Question:
Models in django:
'''
class Key(models.Model):
id = models.AutoField(primary_key=True, blank=True)
name = models.CharField(max_length=50)
class Record(models.Model):
id = models.AutoField(primary_key=True, blank=True)
project_id = models.IntegerField()
name = models.CharField(max_length=50)
class Value(models.Model):
id = models.AutoField(primary_key=True, blank=True)
record = models.ForeignKey(Record)
key = models.ForeignKey(Key)
value = models.CharField(max_length=255)
'''
I need to select from DB this data:
'''
NAME (from record)
and fields related with this record
[NAME (from key), VALUE (from value)]
[NAME (from key), VALUE (from value)]
[...]
'''
May I use django ORM to make this selection? (for example in SQL select looks like this)
'''
SELECT
'keeper_record'.'id' AS 'record_id',
'keeper_record'.'name' AS 'name',
'keeper_record'.'desc' AS 'desc',
'keeper_key'.'name' AS 'key_name',
'keeper_key'.'desc' AS 'key_desc',
'keeper_value'.'value' AS 'value_value'
FROM 'keeper_record'
JOIN 'keeper_value' ON 'keeper_record'.'id' = 'keeper_value'.'record_id'
JOIN 'keeper_key' ON 'keeper_key'.'id' = 'keeper_value'.'key_id'
WHERE record_id = id
'''
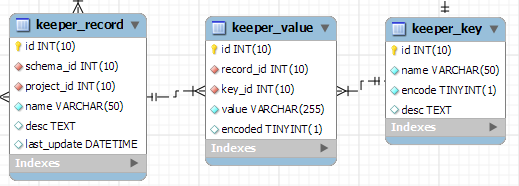
Answer: The following selects the values related to particular record id. You can then follow the foreign keys to get the related record and key. Using <URL> minimises database lookups.
'''
# Select all values related to a record in your view
record = Record.objects.get(pk=record_id)
values = Value.objects.filter(record=record).select_related()
# In your template
{% for value in values %}
{{ value.record.name }} - {{ value.key.name }} - {{ value.value }}
{% endfor %}
'''
# Selecting more that one record
In your sql, you had 'WHERE record_id = 1', so I showed how to get all the values for a particular record. You could also select the values for more that one record in one query.
'''
# filter all records which belong to the project with 'project_id=1'
records = Record.objects.filter(project_id=1)
# select all values that belong to these records
values = Value.objects.filter(record__in=records).select_related().order_by('record')
'''